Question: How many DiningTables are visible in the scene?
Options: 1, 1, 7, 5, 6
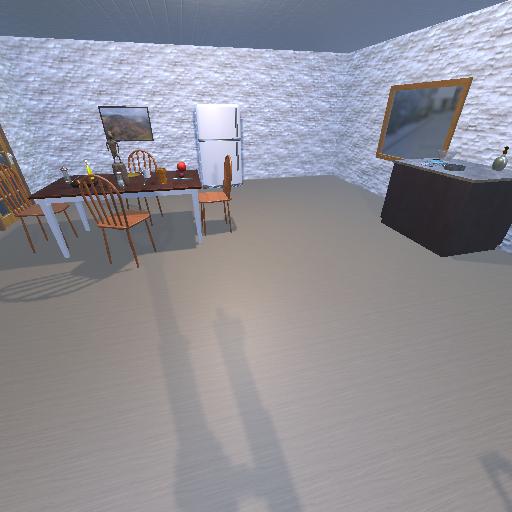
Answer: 1